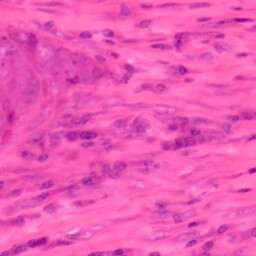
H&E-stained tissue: Colon